Here is the raw accelerometer signal from a rotor rig, plotted against time. Based on the visible evidence, which rotor condition applies: normal, misalignment, unbalance, looseness?
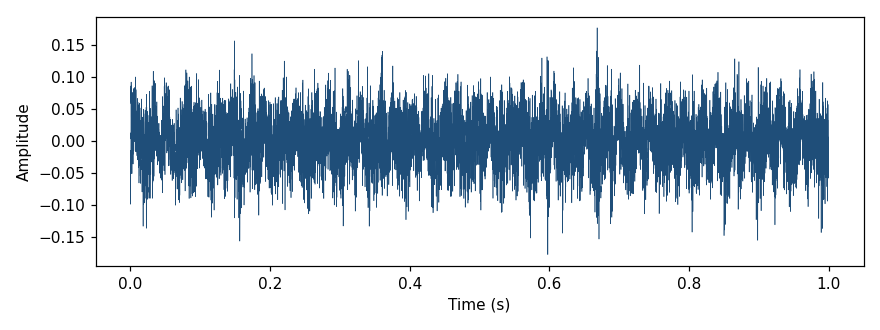
Answer: looseness